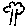
Label: tree